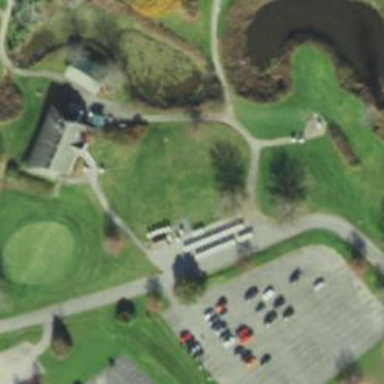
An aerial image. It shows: Path for both roads and golfers.